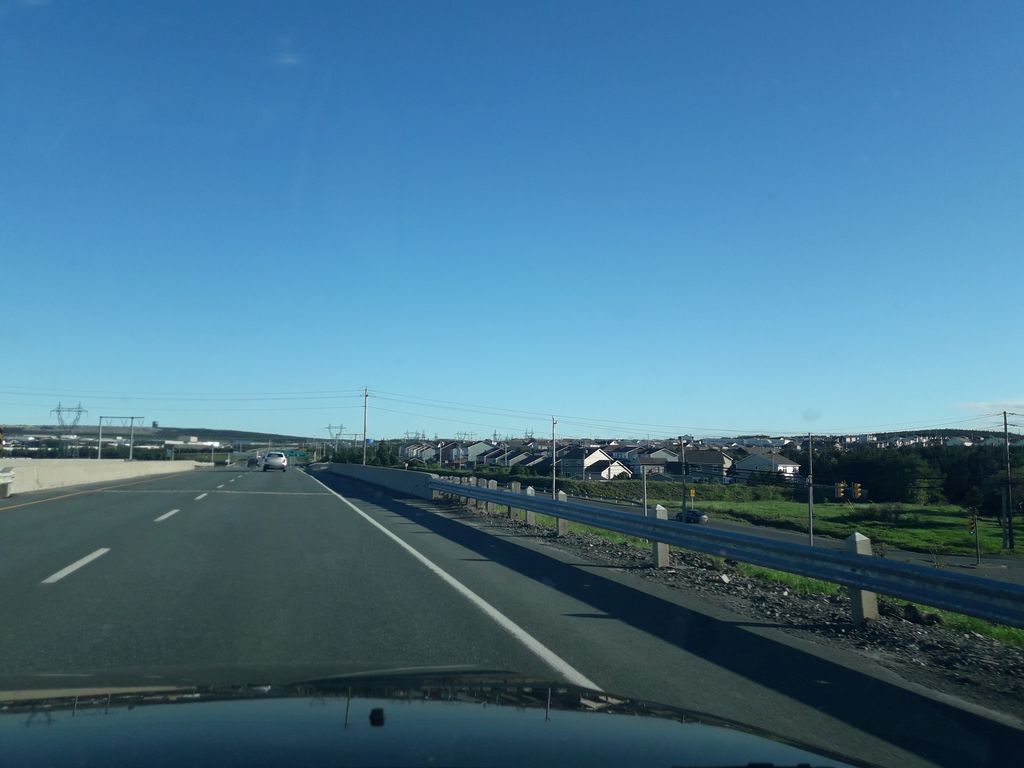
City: st_johns